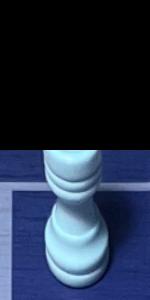
Label: Rook_White